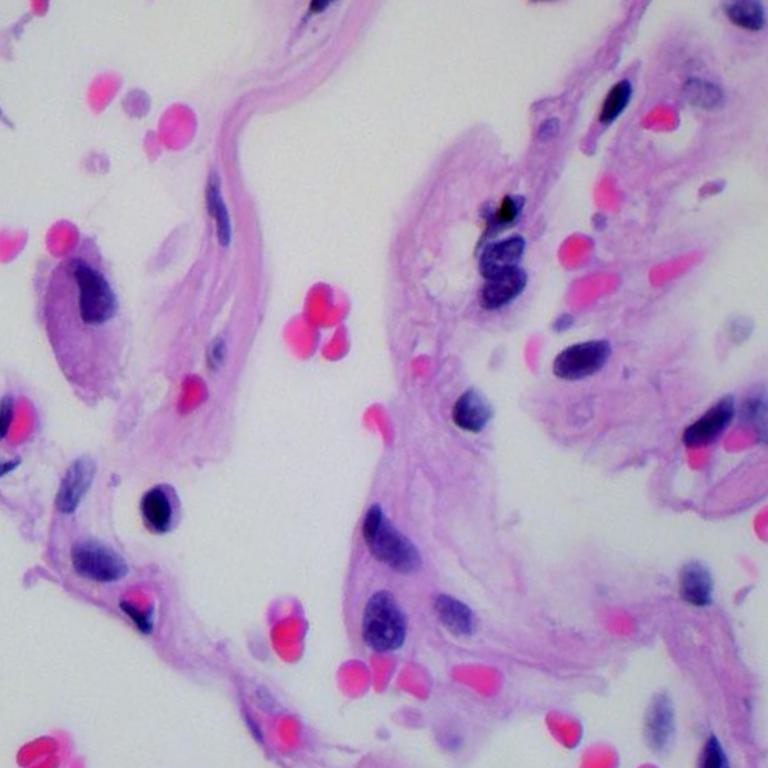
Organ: lung
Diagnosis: benign